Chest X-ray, PA view. Patient: 35 years old, sex M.
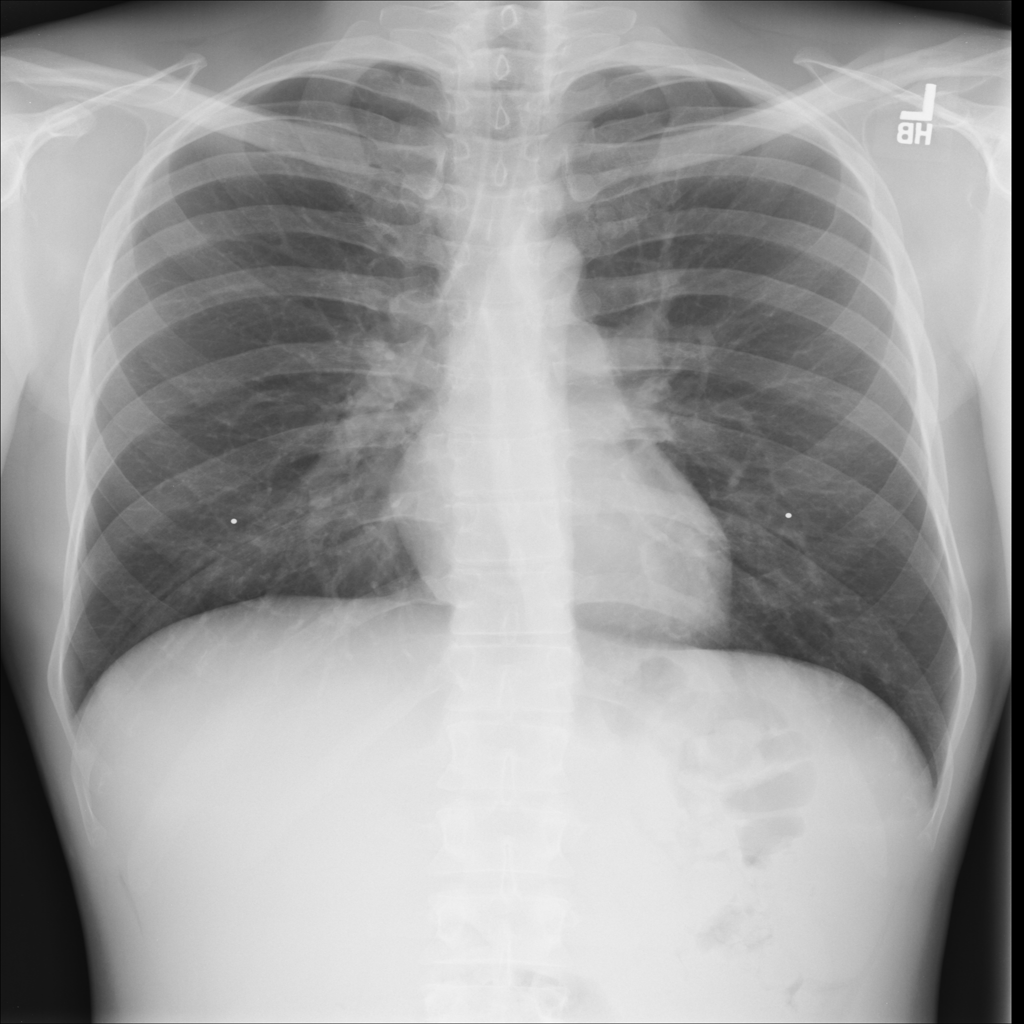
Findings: No Finding